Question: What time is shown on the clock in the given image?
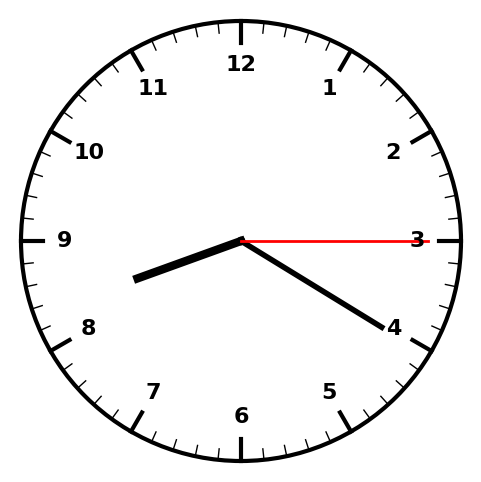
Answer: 08:20:15